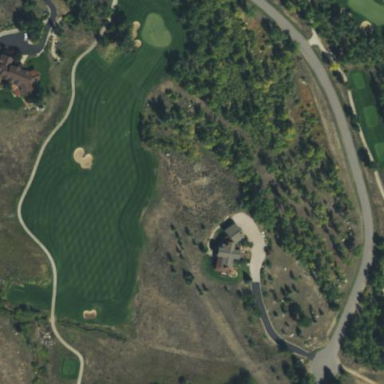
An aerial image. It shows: Rough area on grassy golf course.